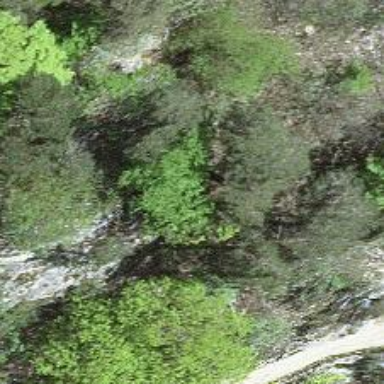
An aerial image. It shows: Cliff in nature.